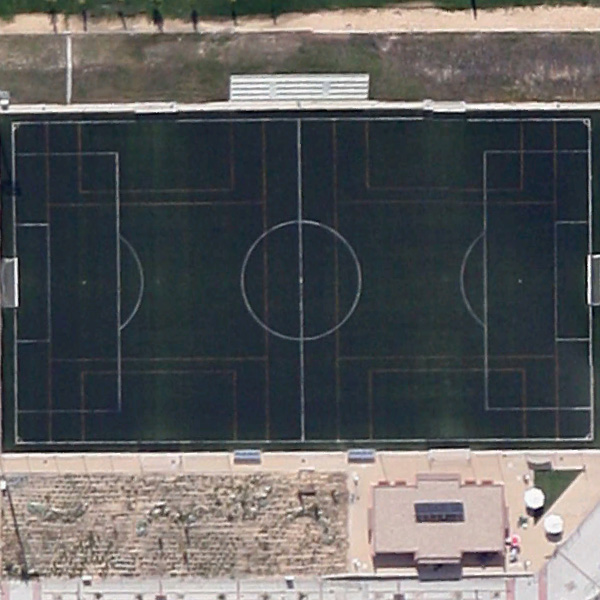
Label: Playground